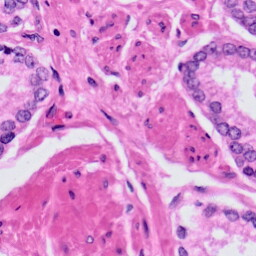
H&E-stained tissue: Prostate